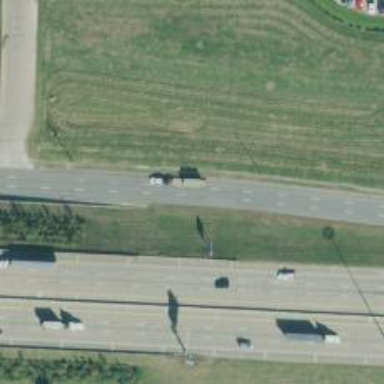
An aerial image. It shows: Secondary road with frontage road alongside.